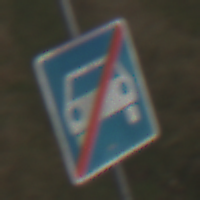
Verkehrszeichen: EndeKraftfahrstrasse
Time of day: MorningAfternoon
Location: Outdoor (Nature)
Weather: PartlyCloudy
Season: NotSpecified
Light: Natural